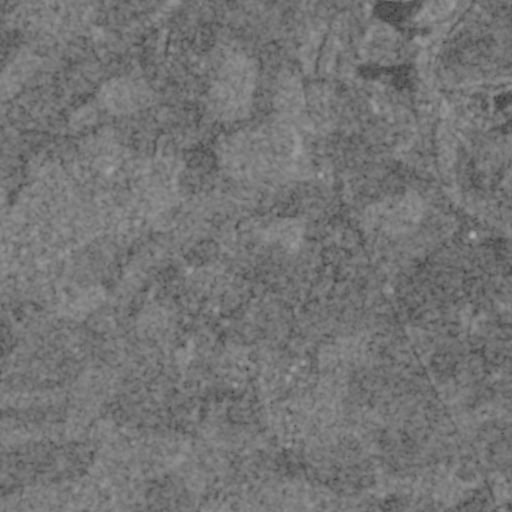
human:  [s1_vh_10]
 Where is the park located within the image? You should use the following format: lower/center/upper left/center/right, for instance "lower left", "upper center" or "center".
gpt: The park is located in the center of the image.
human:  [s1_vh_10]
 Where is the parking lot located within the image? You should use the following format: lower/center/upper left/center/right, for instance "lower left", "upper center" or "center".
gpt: The parking lot is located in the upper center of the image.
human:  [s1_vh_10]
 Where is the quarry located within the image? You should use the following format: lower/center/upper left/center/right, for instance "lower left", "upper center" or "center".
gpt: The quarry is located in the upper right of the image.
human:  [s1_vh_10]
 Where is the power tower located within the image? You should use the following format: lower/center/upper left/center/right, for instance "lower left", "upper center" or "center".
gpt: There is no power tower in the image.

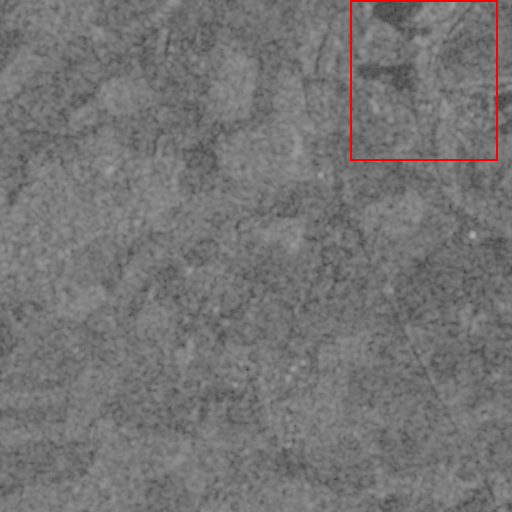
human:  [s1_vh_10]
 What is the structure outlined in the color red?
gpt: The structure outlined in red is a quarry.
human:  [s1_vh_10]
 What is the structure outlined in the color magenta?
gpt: There is no magenta outline.